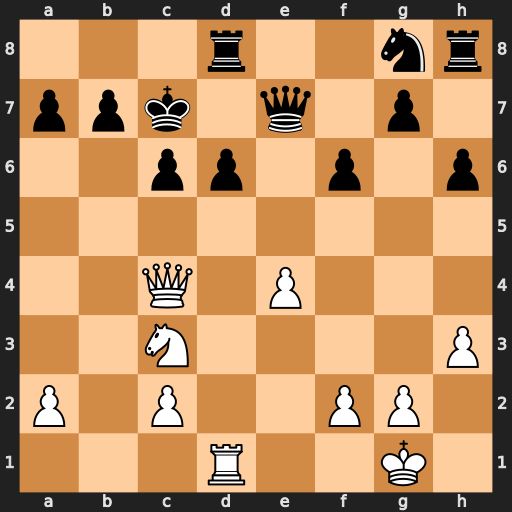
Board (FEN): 3r2nr/ppk1q1p1/2pp1p1p/8/2Q1P3/2N4P/P1P2PP1/3R2K1
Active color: w
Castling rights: -
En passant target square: -
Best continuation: Nd5+ Kd7 Nxe7